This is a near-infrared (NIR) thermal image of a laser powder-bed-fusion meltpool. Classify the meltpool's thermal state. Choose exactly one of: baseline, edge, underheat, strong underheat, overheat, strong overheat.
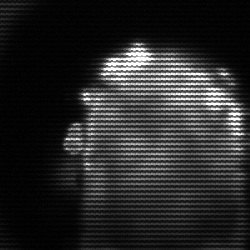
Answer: baseline